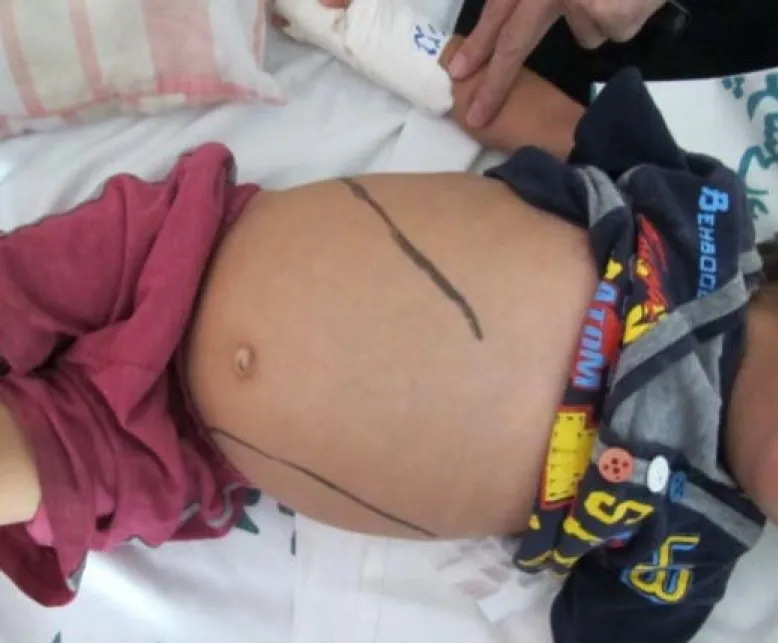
Massive splenomegaly is evident (case-1).
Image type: radiology (ct)